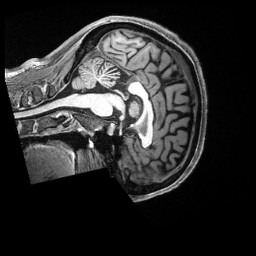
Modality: T1w
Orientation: sagittal
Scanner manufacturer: siemens
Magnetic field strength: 3 T
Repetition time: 2.5 s
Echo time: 0.00231 s